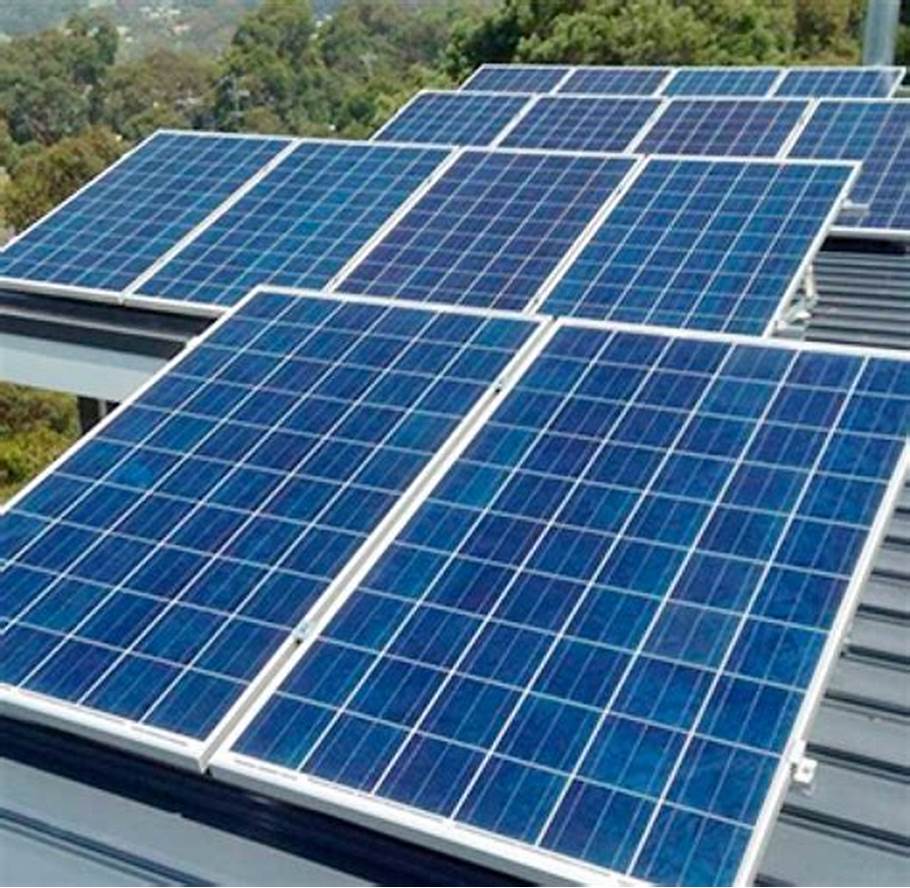
Label: Clean